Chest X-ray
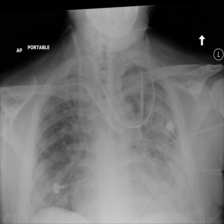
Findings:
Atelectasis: negative
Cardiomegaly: negative
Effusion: negative
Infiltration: positive
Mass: negative
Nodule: negative
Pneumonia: negative
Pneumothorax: positive
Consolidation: negative
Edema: negative
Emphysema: negative
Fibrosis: negative
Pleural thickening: negative
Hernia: negative